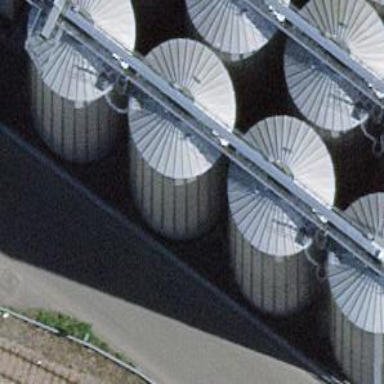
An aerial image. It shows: Storage tank that is man-made.